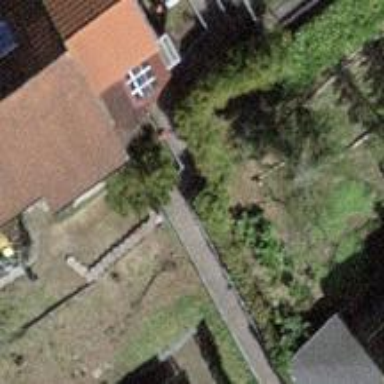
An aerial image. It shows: Concrete steps.